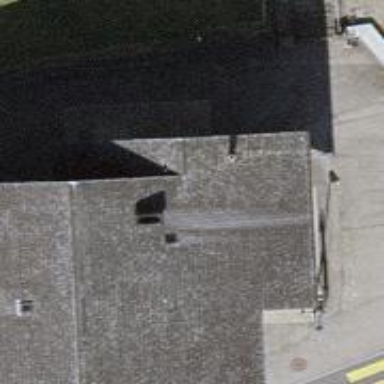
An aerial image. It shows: Brown restaurant building.